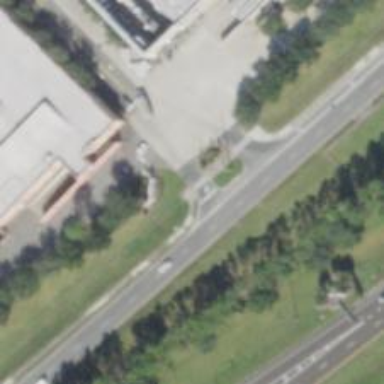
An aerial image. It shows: Footway.